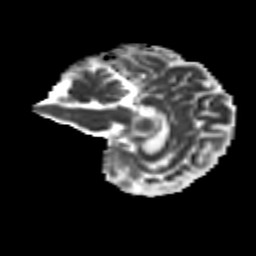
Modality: MD
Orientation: sagittal
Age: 53
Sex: female
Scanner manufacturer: siemens
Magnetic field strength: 3 T
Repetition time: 8.6 s
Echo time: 0.095 s